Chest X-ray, PA view. Patient: 22 years old, sex F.
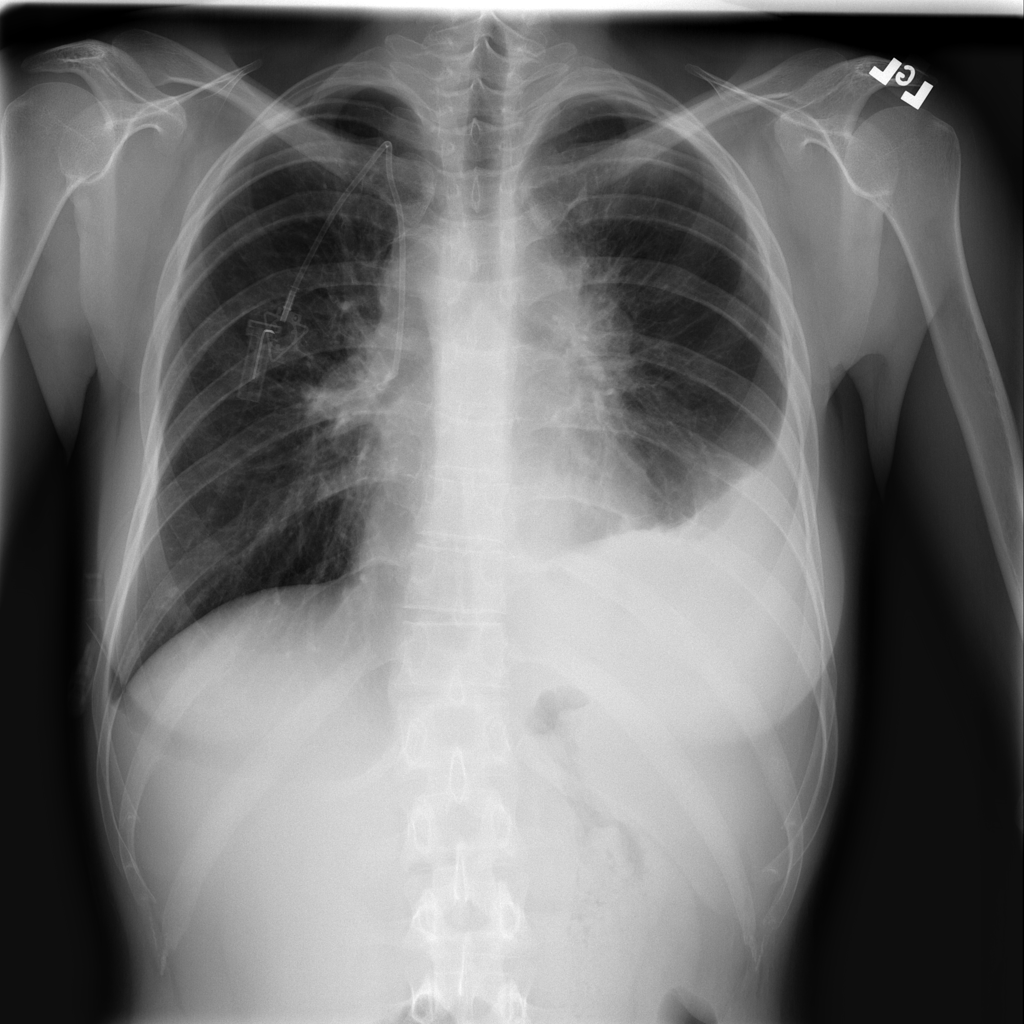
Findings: Effusion, Fibrosis